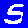
Digit: 5